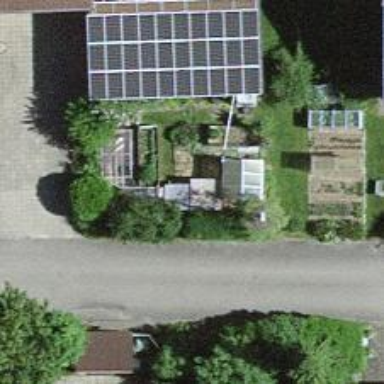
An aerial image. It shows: Charming neighbourhood.